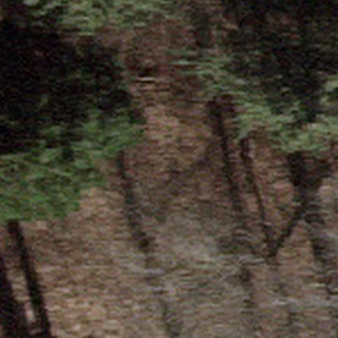
Label: other